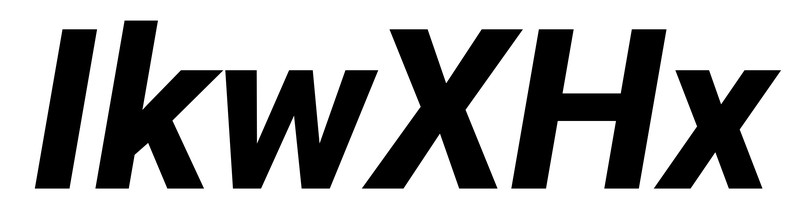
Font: Roboto-Italic_ExtraBold_Italic